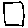
Label: square